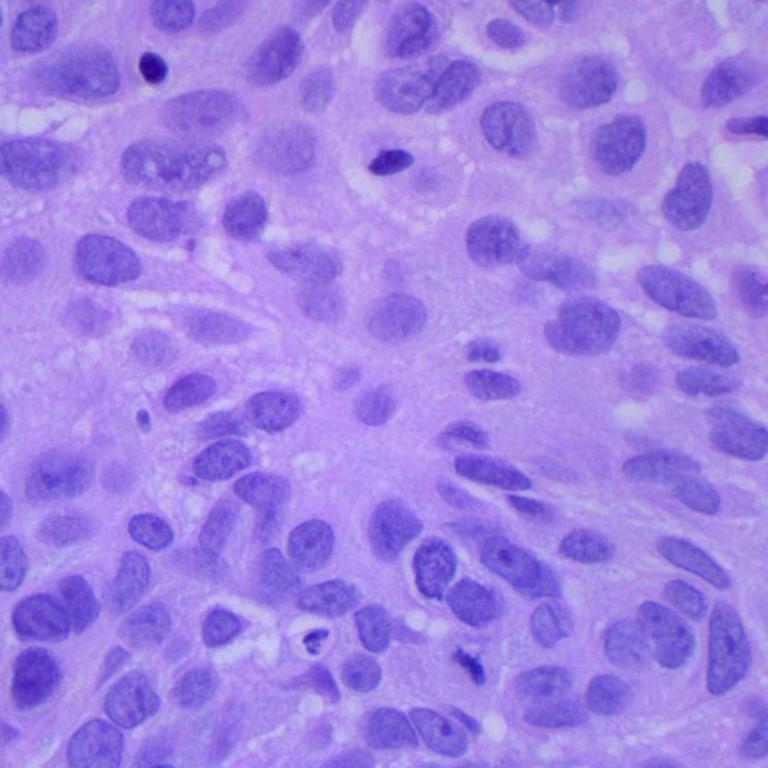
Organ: lung
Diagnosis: squamous carcinomas